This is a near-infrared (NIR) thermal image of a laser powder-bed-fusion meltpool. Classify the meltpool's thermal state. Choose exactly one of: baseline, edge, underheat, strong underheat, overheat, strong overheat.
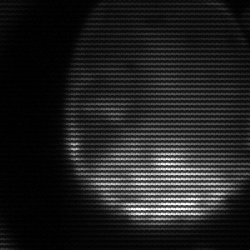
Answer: edge